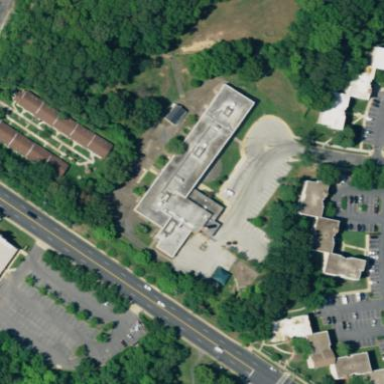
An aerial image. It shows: School.